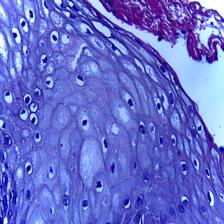
Diagnosis: OSCC